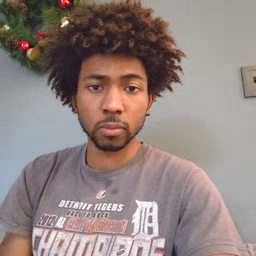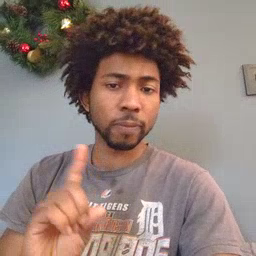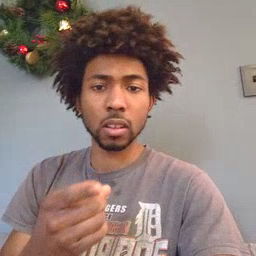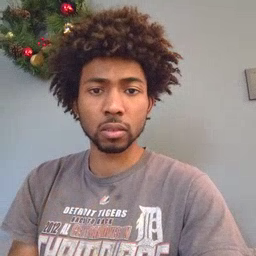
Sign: first